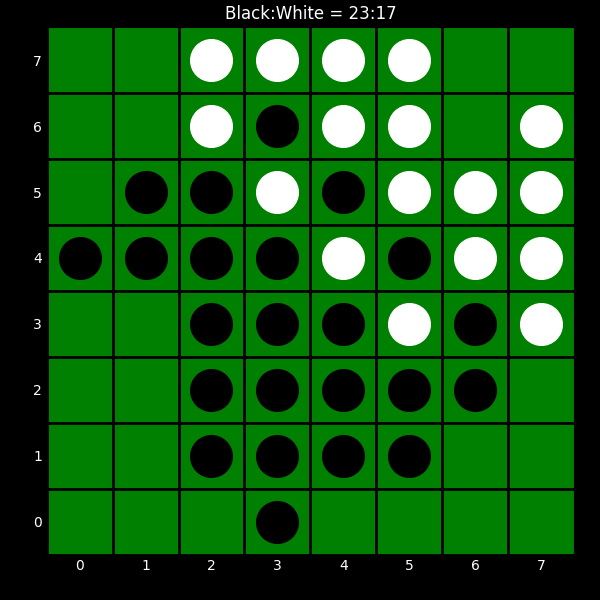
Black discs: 23
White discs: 17